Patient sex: F
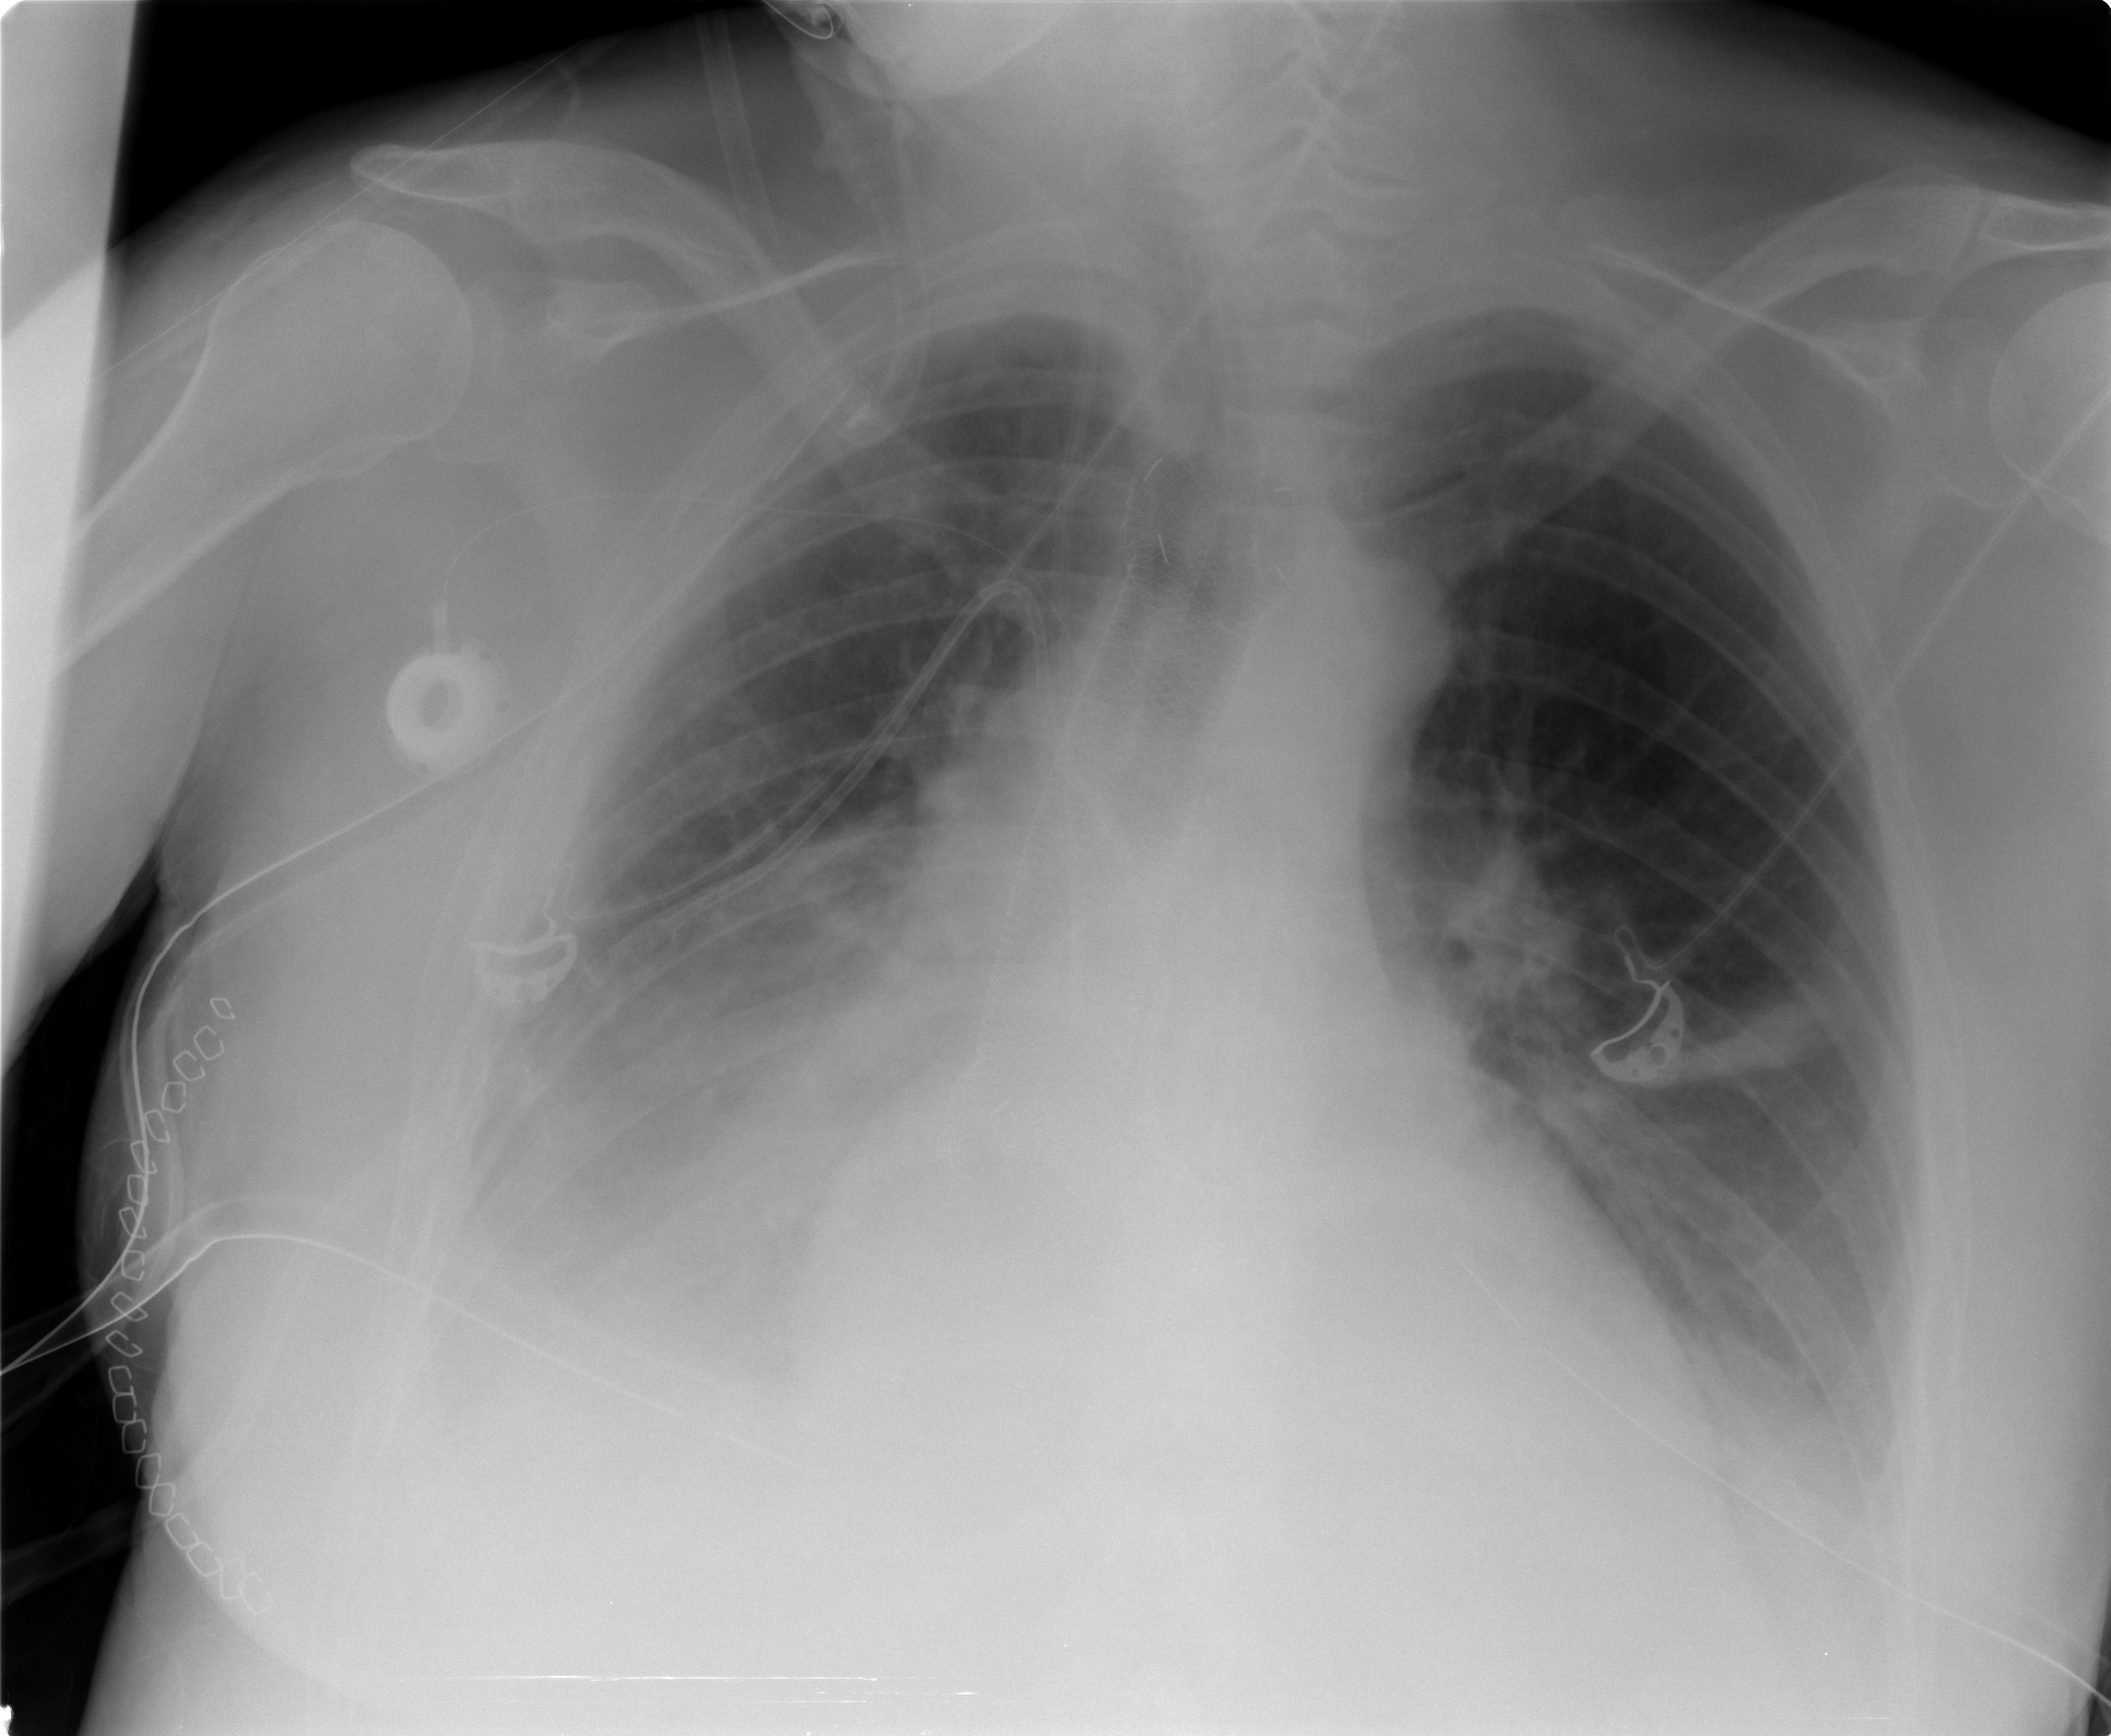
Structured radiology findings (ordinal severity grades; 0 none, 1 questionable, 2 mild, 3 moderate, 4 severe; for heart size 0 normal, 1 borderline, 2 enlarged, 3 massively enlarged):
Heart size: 2
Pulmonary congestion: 0
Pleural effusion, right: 2
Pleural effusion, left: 2
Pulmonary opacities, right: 0
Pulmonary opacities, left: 0
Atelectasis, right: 2
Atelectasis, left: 2